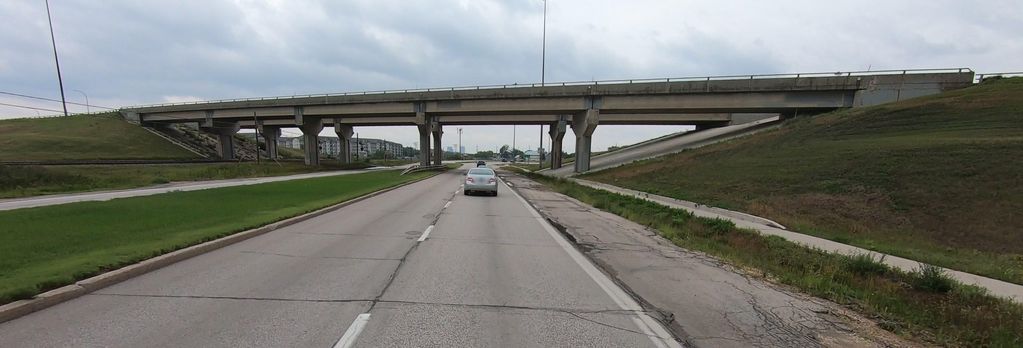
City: winnipeg